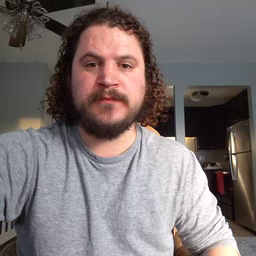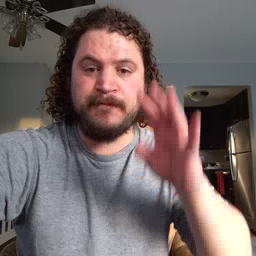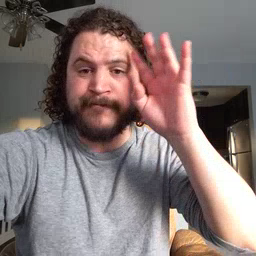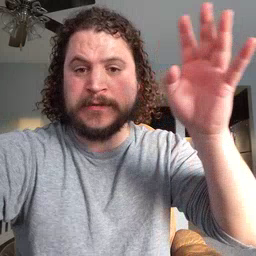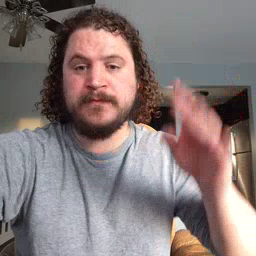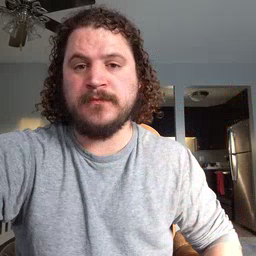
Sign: pretend